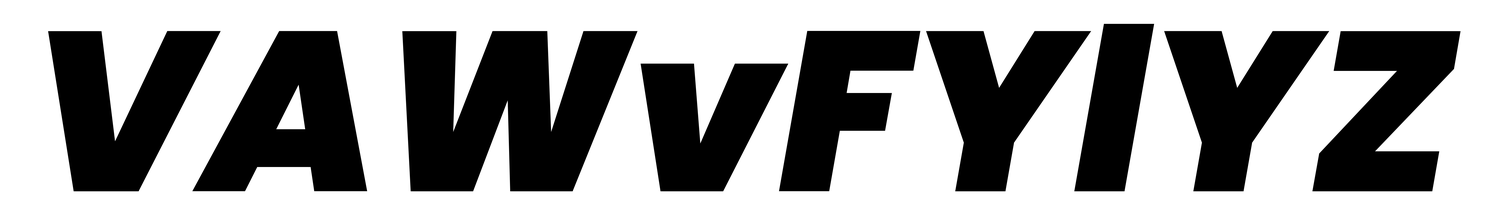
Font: Poppins-BlackItalic